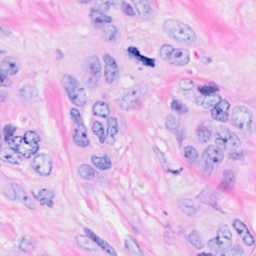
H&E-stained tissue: Breast